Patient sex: M
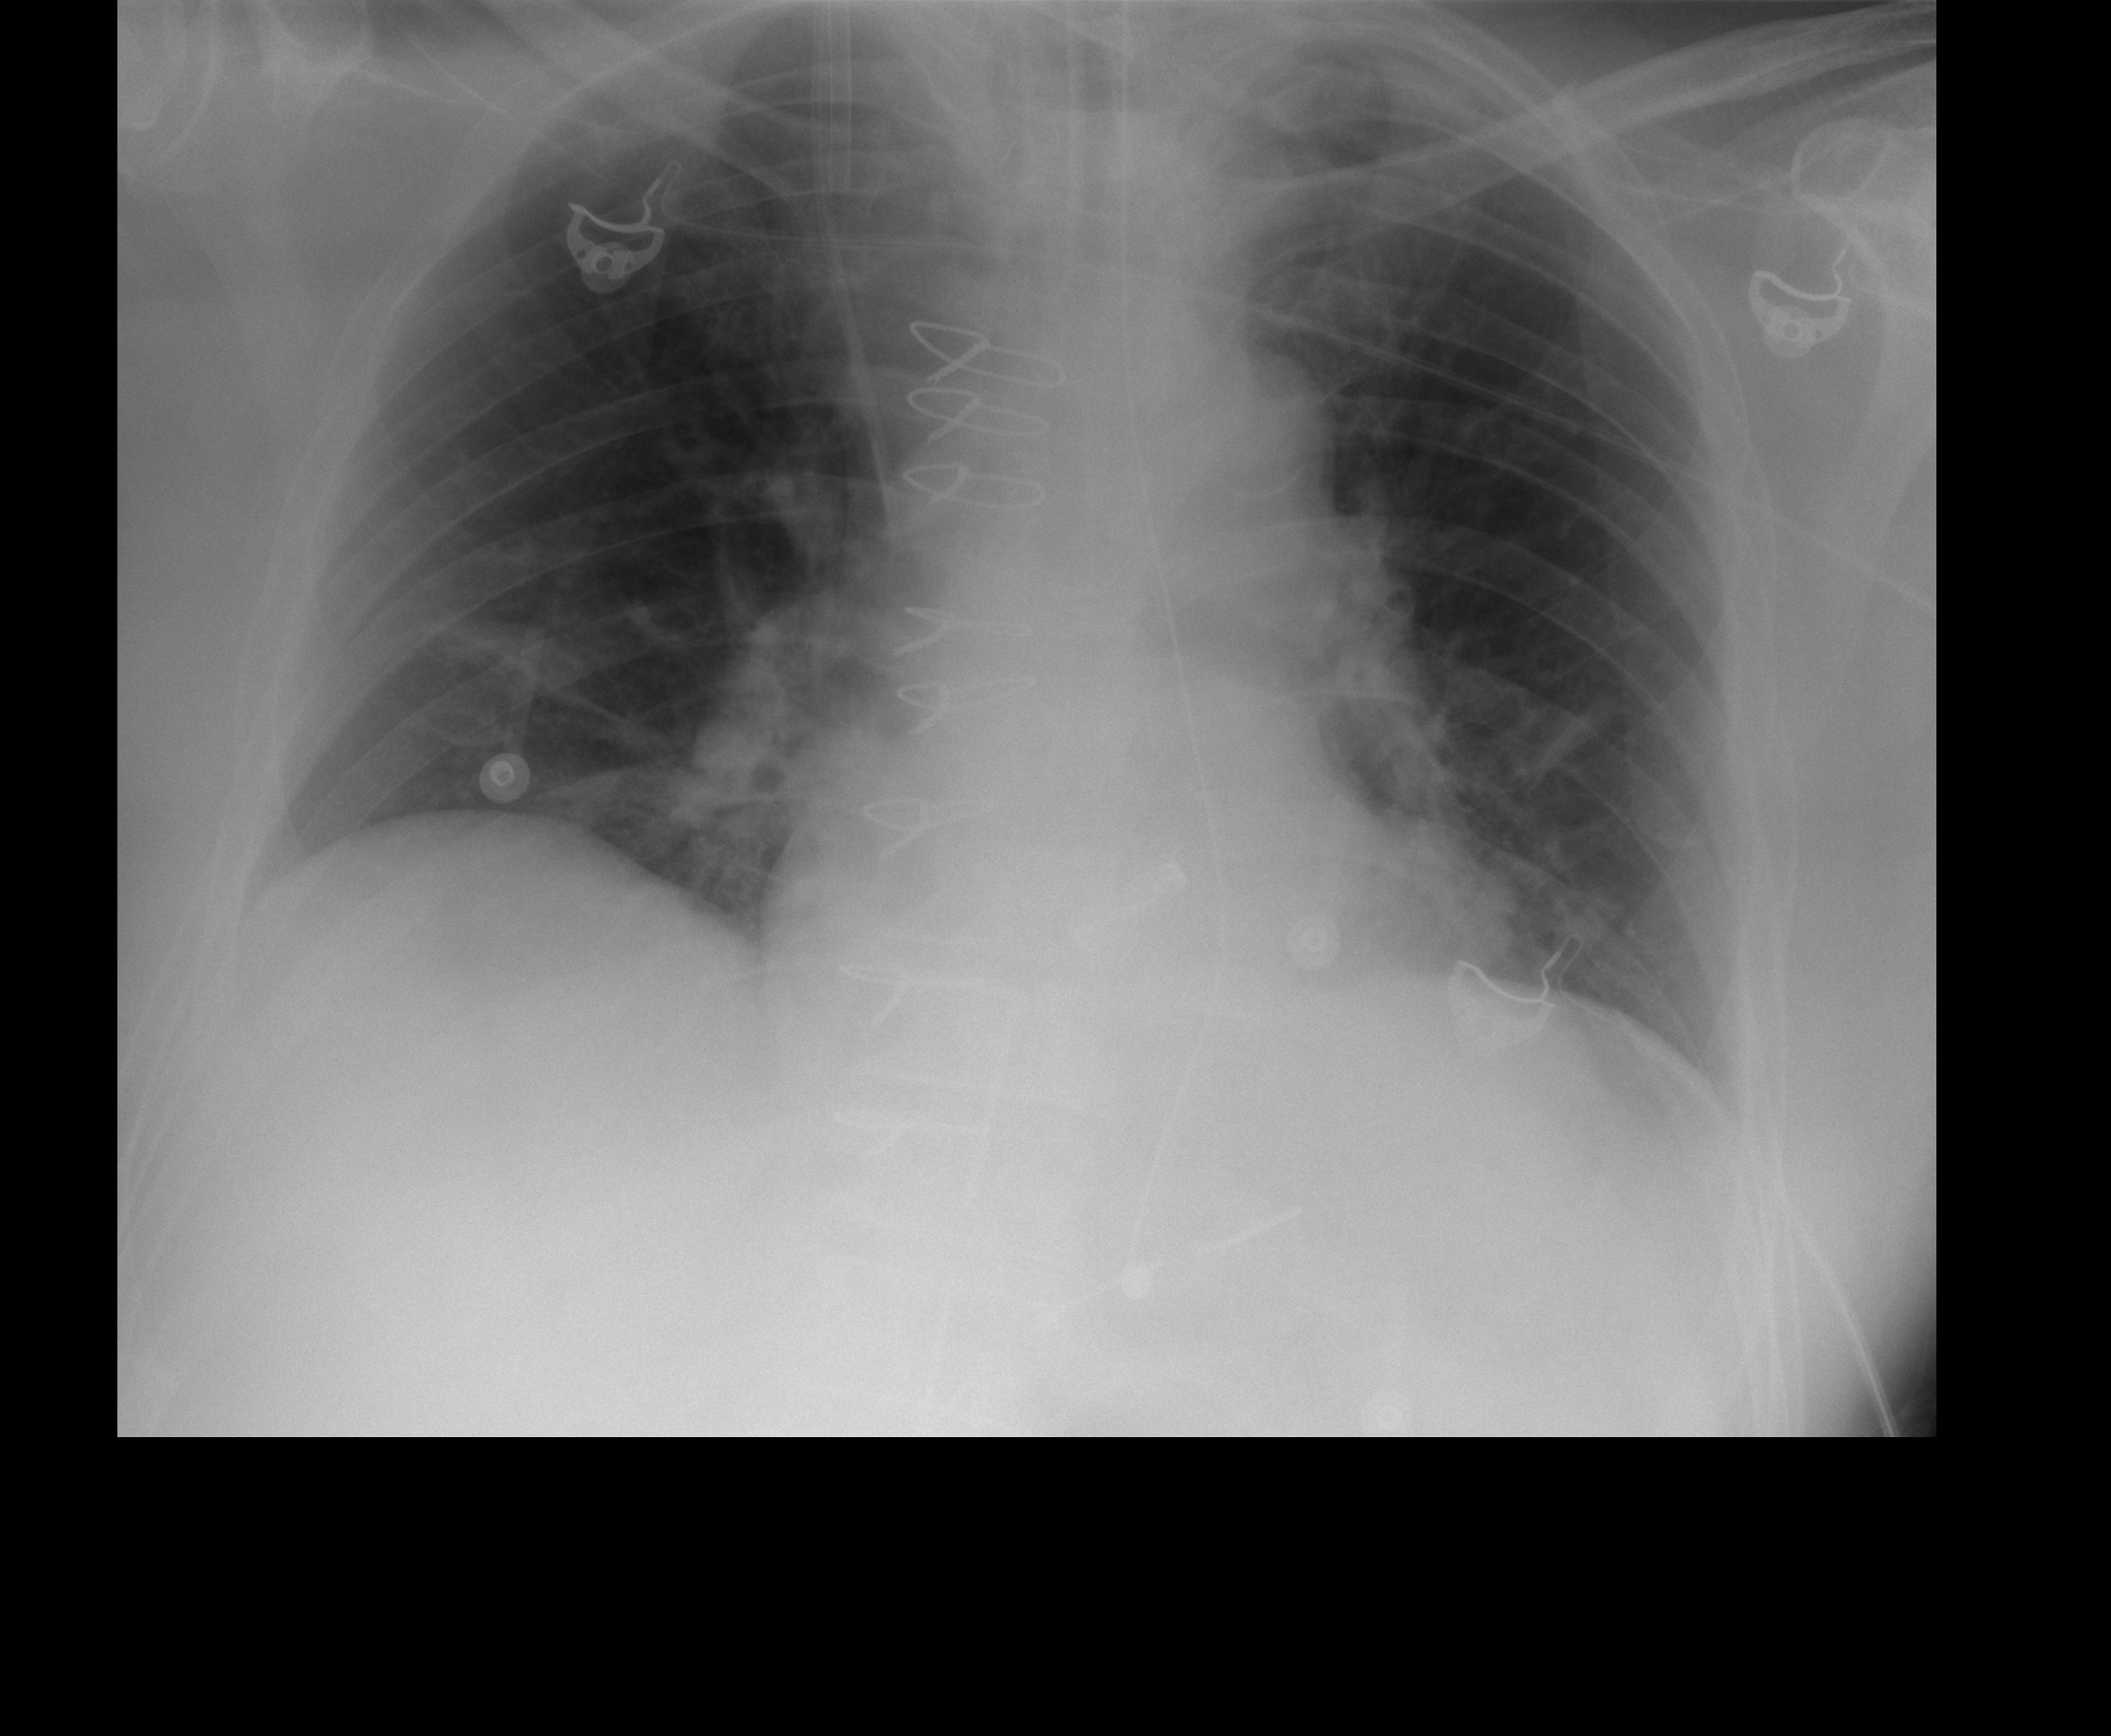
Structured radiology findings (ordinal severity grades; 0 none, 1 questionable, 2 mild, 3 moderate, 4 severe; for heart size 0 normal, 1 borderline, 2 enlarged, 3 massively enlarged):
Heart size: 1
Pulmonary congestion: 2
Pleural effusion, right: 0
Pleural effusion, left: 0
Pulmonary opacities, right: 0
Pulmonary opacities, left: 0
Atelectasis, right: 2
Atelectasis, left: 1